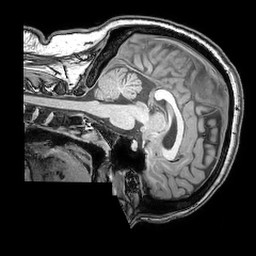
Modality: T1w
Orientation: sagittal
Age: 29
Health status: ill
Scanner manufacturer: philips
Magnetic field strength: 3 T
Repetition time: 0.007 s
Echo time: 0.0035 s